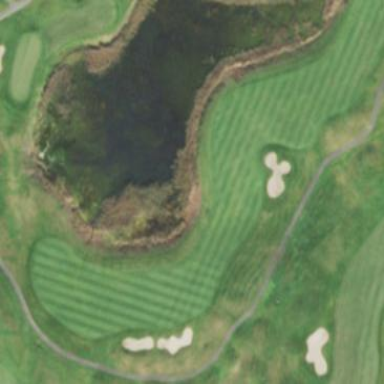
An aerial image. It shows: Golf fairway surrounded by grass.